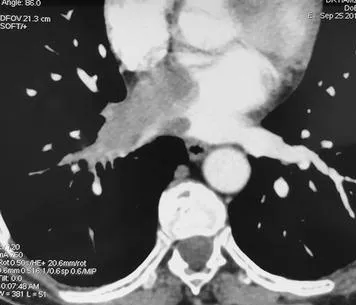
Computed tomography; Transverse section: 6 cm defect involving the right atrium and the right inferior pulmonary vein, which appears markedly enlarged.
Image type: radiology (ct)